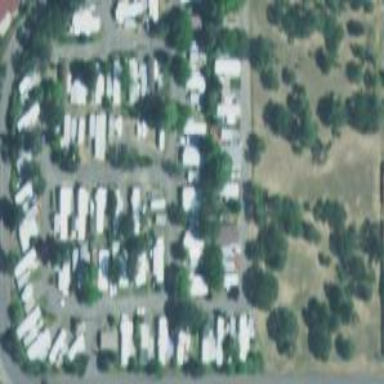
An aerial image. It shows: Residential area designated as trailer park.